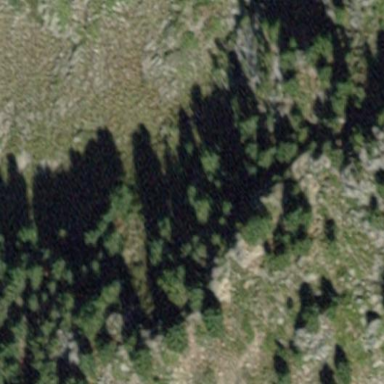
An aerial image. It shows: Forest area.